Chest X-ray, PA view. Patient: 57 years old, sex M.
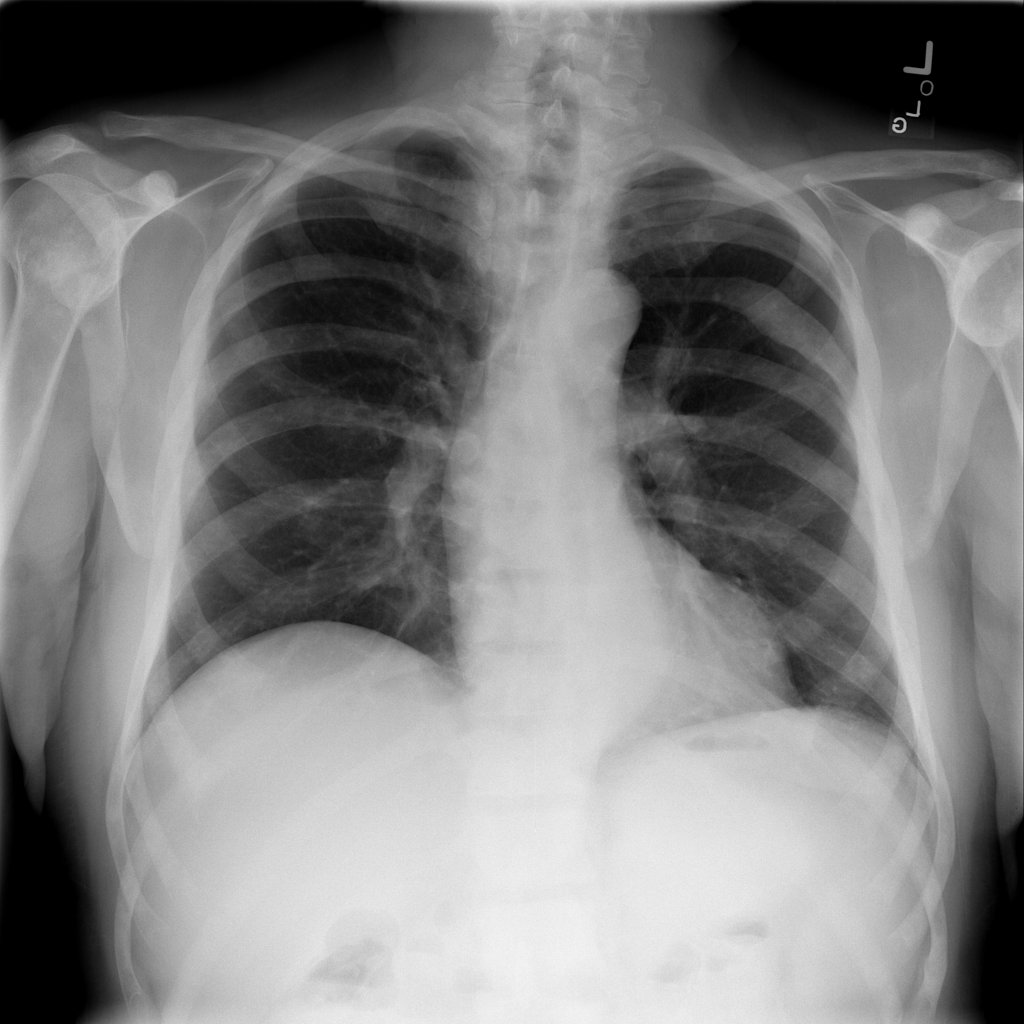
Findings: No Finding